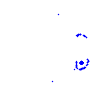
Particle: proton